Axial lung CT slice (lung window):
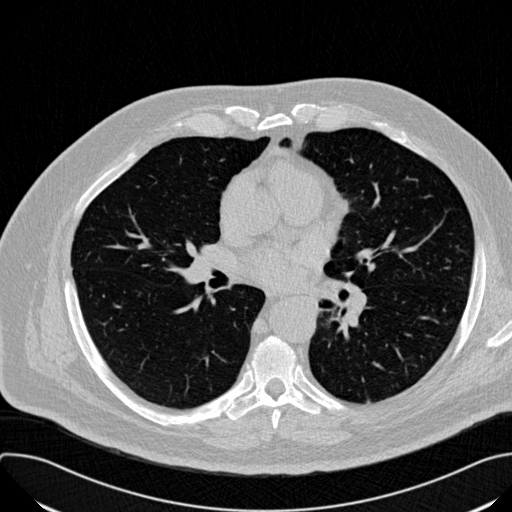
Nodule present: no